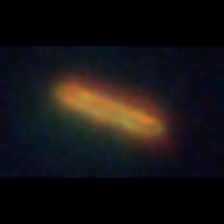
Taxon: Pennate
Group: Diatoms